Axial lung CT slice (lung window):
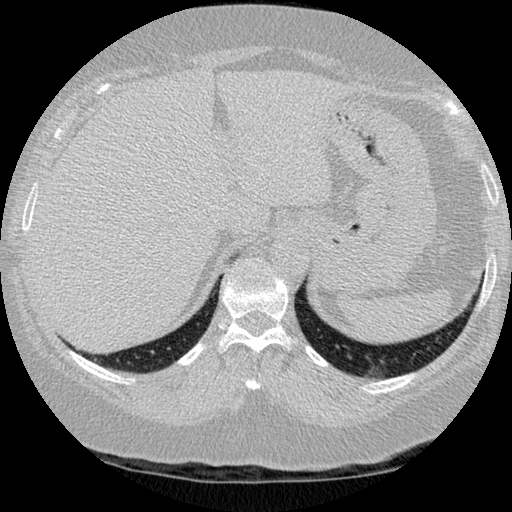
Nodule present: no